Question: Search two values (Admin, User) in one column (type) and Find Data.

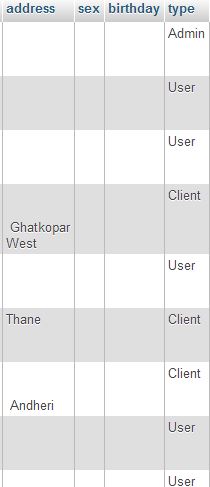
Answer: Please see my Query below
'''
SELECT * FROM Task WHERE type IN("User","Admin");
'''